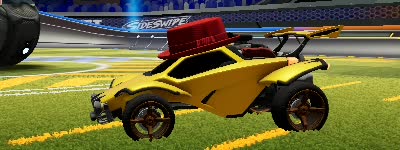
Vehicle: octane